Question: I am trying to implement Google Chrome style tabs, in Windows 7, in a Delphi application.
The elements of this are:
- - -

I have found that the challenges I have to overcome are:
- - <URL>
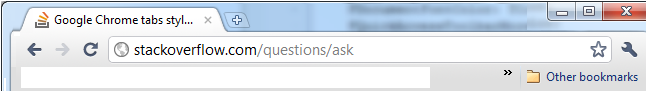
Answer: You don't want a full glass window, but you will have to draw the tabs yourself as there isn't a control that I am aware of that will give you the exact look your looking for. If you use the GlassFrame properties of the current form, enable it and set the top to the height you will want for your tabs, drop a paintbox on this area and use GDI+ calls to draw your tabs manually. A good library that should work for this is available on the EDN (<URL>. Without using GDI+ you will be able to draw to the paint box, but black will become transparent. With GDI+ you can draw freely to the glass in any color. For example:

Source:
'''
unit Unit6;
interface
uses
Windows, Messages, SysUtils, Variants, Classes, Graphics, Controls, Forms,
Dialogs, GdiPlusHelpers, GdiPlus, StdCtrls, ExtCtrls;
type
TForm6 = class(TForm)
pb1: TPaintBox;
procedure pb1Paint(Sender: TObject);
private
{ Private declarations }
public
{ Public declarations }
end;
var
Form6: TForm6;
implementation
{$R *.dfm}
procedure TForm6.pb1Paint(Sender: TObject);
var
Graphics : IGPGraphics;
Brush: IGPSolidBrush;
FontFamily: IGPFontFamily;
Font: IGPFont;
Point: TGPPointF;
Pen: IGPPen;
begin
Graphics := Pb1.ToGPGraphics;
Brush := TGPSolidBrush.Create(TGPColor.Create(255, 0, 0, 0));
FontFamily := TGPFontFamily.Create('Consolas');
Font := TGPFont.Create(FontFamily, 12, FontStyleRegular, UnitPoint);
Point.Initialize(1, 0);
Graphics.TextRenderingHint := TextRenderingHintAntiAlias;
Graphics.DrawString('GDI+ Black Text', Font, Point, Brush);
Pen := TGPPen.Create(TGPColor.Create(255, 0, 0, 0));
Graphics.DrawLine(Pen, 0, 0, 200, 100);
end;
end.
'''
Form:
'''
object Form6: TForm6
Left = 0
Top = 0
Caption = 'Form6'
ClientHeight = 282
ClientWidth = 418
Color = clBtnFace
Font.Charset = DEFAULT_CHARSET
Font.Color = clWindowText
Font.Height = -11
Font.Name = 'Tahoma'
Font.Style = []
GlassFrame.Enabled = True
GlassFrame.Top = 22
OldCreateOrder = False
PixelsPerInch = 96
TextHeight = 13
object pb1: TPaintBox
Left = 0
Top = 0
Width = 313
Height = 105
OnPaint = pb1Paint
end
end
'''
Updated to anti-alias the text so it looks better.